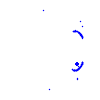
Particle: kaon